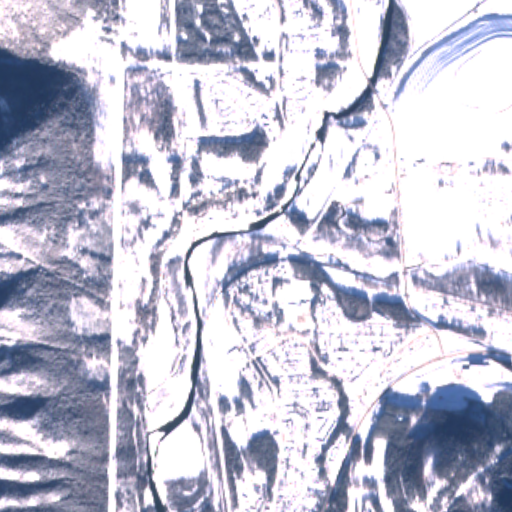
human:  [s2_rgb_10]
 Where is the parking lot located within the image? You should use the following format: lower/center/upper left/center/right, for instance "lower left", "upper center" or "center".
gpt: The parking lot is located in the lower right of the image.
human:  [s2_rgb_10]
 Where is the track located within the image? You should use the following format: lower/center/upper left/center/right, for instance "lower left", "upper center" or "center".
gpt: The track is located in the lower center of the image.
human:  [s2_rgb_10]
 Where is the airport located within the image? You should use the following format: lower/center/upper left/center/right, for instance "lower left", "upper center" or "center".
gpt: There is no airport in the image.